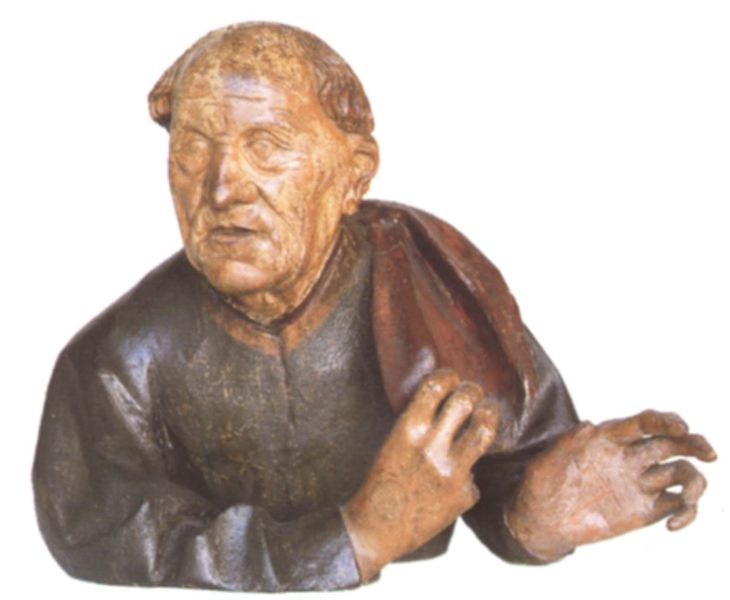
Titel: Büste eines sich auf den Ellbogen stützenden Mannes
Künstler: Nikolaus von Hagenau
Institution: Straßburg, Musée de l’Oeuvre Notre-Dame
Schlagwörter: blau, hand, mann, gelb, ausschnitt, braun, finger, geste, holz, mund, nase, ohr, schwarz, stirn, rot, tuch, alt, hemd, jacke, augen, falten, gesicht, kragen, hände, porträt, figur, gewand, haare, kutte, mantel, kinn, ohren, skulptur, statue, büste, glanz, glatze, platte, oberkörper, philosoph, stirnfalten, haarkranz, halbglatze, schnitzerei, entspannt, runzeln, gruselig, mönch, fleckig, weise, geschnitzt, ausschnit, tonsur, beschädigt, skluptur, eklig, schlau, handlinien, d, llllllllllllllllllllaugen